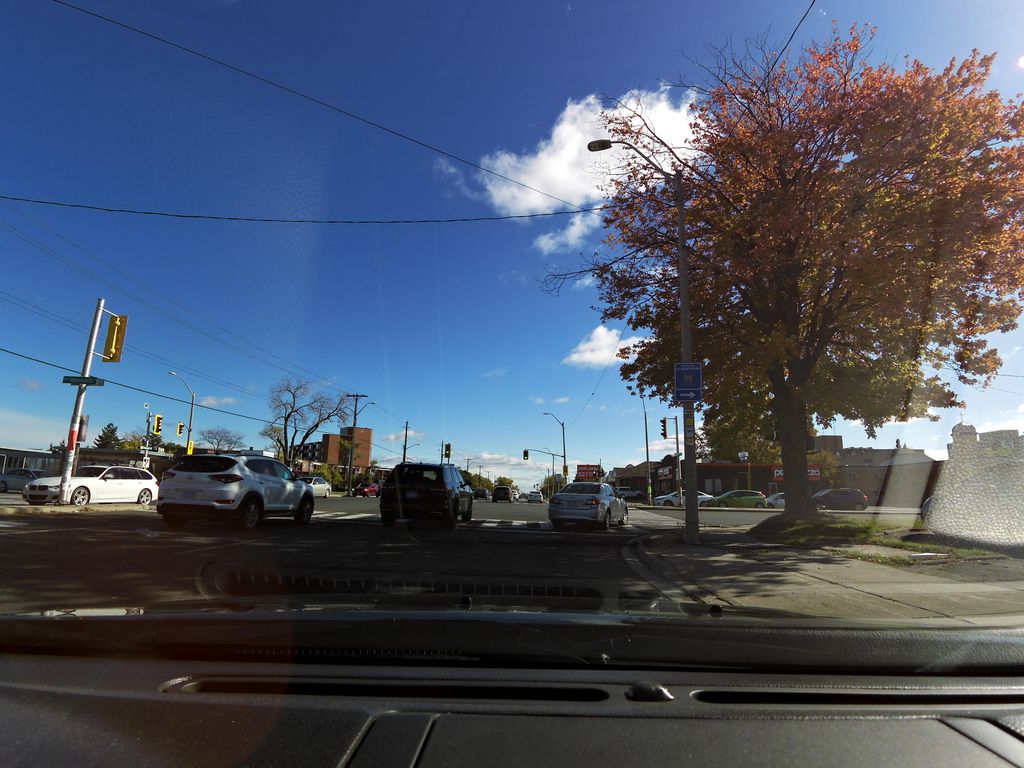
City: hamilton